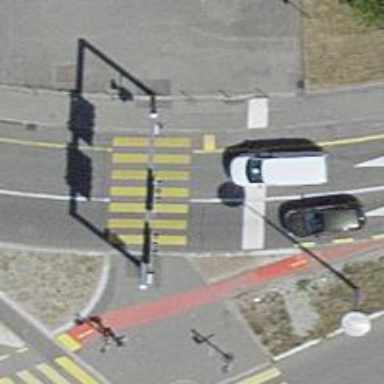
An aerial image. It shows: Crossing with traffic signals.